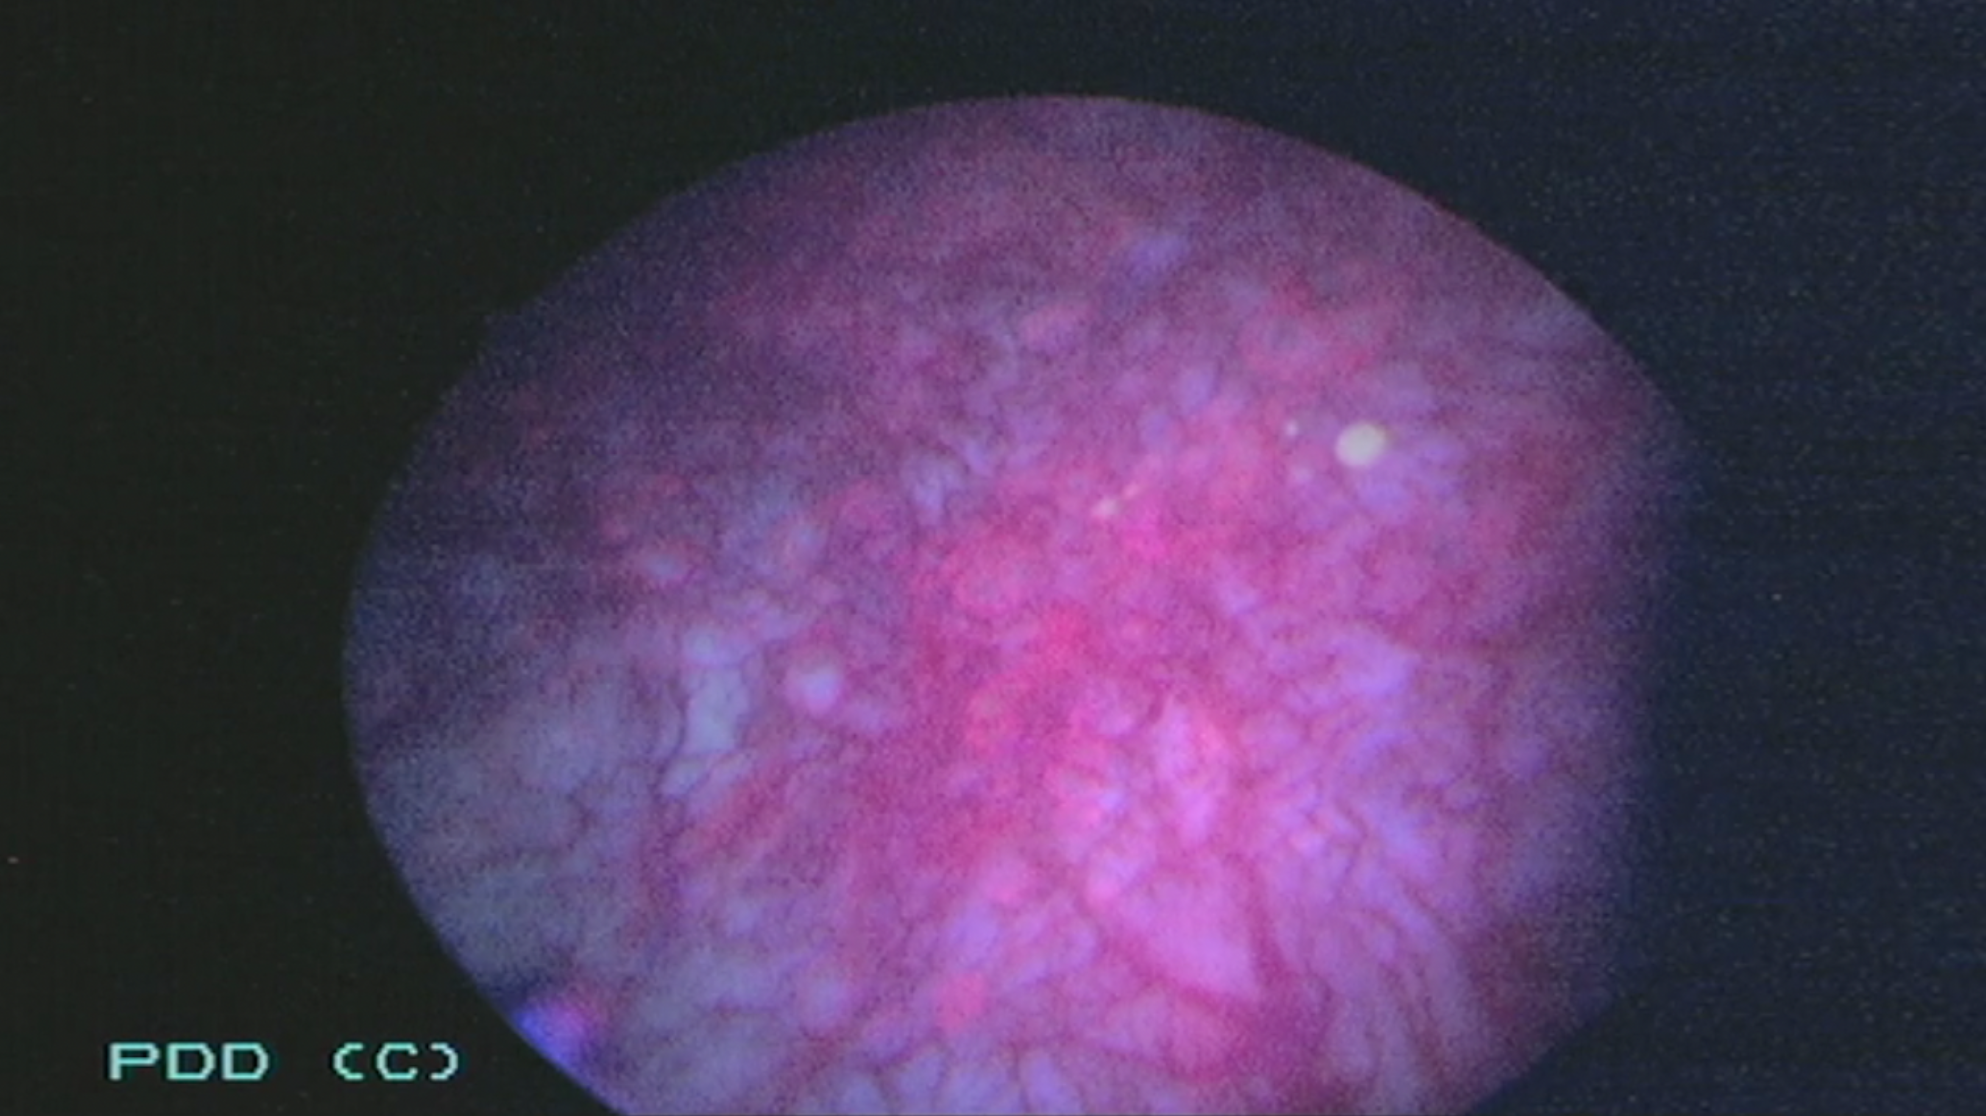
Modality: BLC
Class: Malignant
Subclass: CIS
Lesion: L2
Stage: Tis
Morphology: Non-papillary
Bladder cancer association: Yes